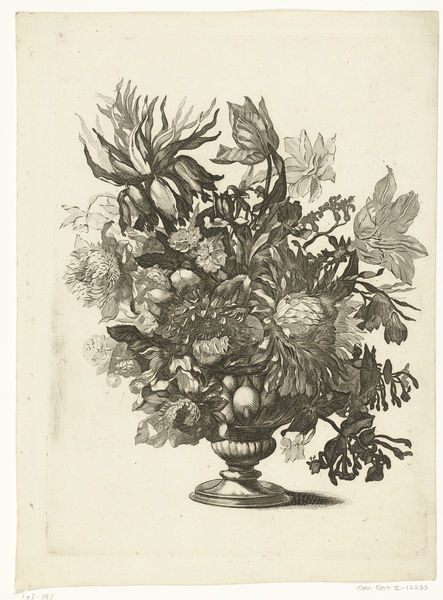
Titel: Glazen vaas met bloemen
Künstler: Pieter (I) Schenk
Standort: Amsterdam
Institution: Rijksmuseum
Schlagwörter: blätter, schatten, weiß, blume, blumen, grau, schwarz, zeichnung, blüten, obst, rosen, beige, barock, schale, pflanze, rund, vase, sommer, herbst, sepia, wild, fein, frühling, blumenstrauß, strauß, tulpe, druck, stich, lilie, kupferstich, zitronen, zerzaust, voluminös